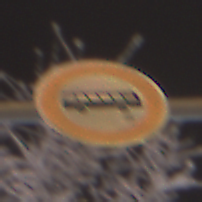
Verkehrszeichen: VerbotKraftomnibusse
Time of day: Night
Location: Outdoor (Urban)
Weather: Overcast
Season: Winter
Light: Artificial